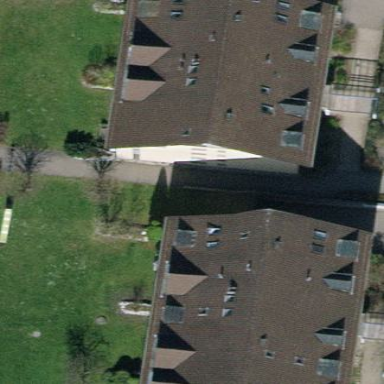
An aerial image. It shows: Gabled roof tile apartment building.